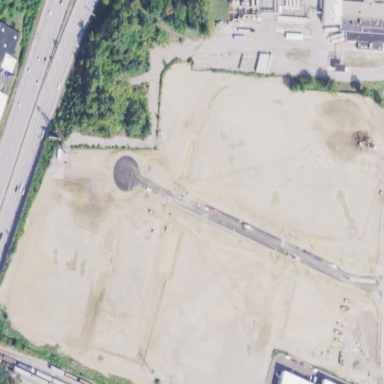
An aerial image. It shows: Brownfield site.